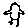
Label: bird